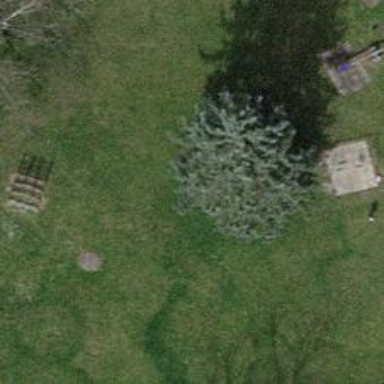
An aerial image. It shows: Evergreen needle-leaved tree.